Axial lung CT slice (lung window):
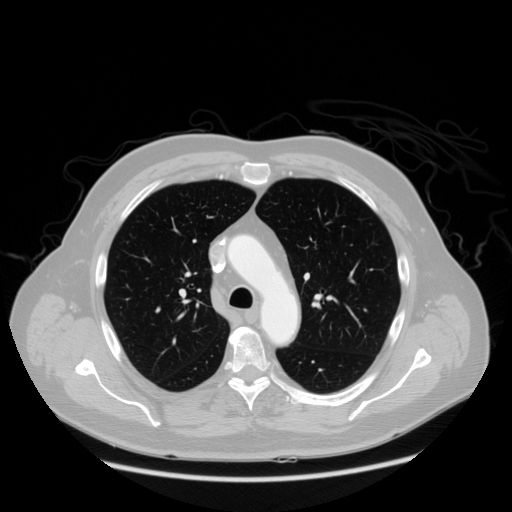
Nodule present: no